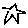
Label: star